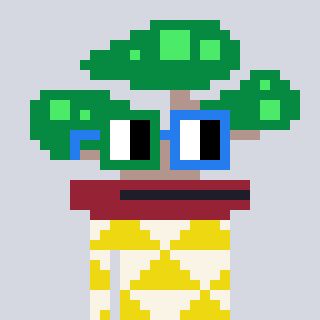
a pixel art character with square green and blue glasses, a bonsai-shaped head and a yellow-colored body on a cool background